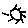
Label: sun